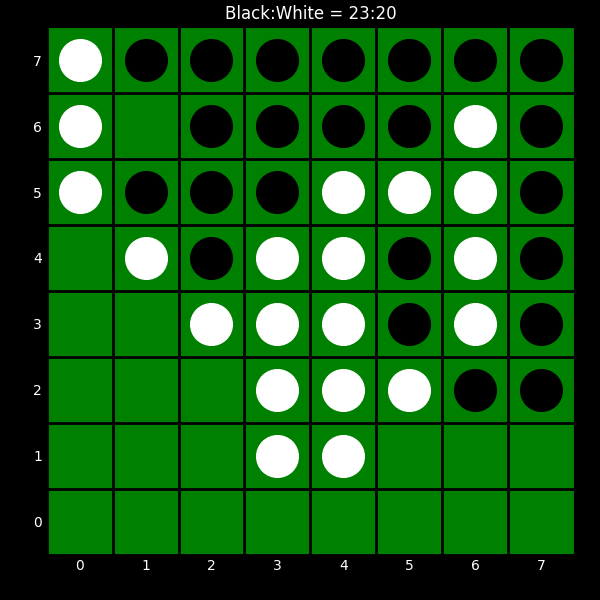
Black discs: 23
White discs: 20